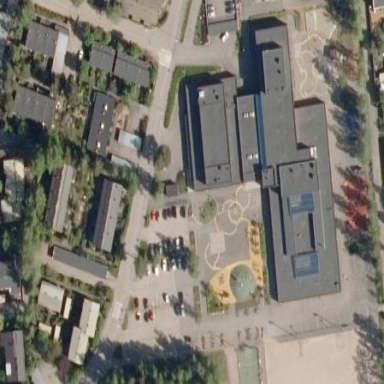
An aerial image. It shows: School.